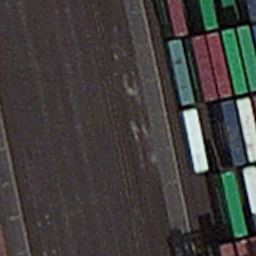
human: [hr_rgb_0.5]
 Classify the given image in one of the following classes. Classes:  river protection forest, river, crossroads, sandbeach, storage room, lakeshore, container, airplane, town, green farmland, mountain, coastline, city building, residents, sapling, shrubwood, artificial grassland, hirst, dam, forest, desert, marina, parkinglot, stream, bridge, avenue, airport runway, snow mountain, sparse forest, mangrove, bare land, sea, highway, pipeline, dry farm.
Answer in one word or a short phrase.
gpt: container